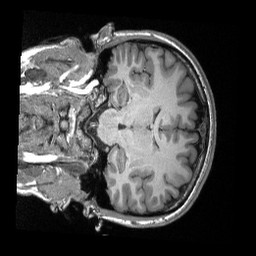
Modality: T1w
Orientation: coronal
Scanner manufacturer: siemens
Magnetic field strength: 3 T
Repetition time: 2.3 s
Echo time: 0.00308 s